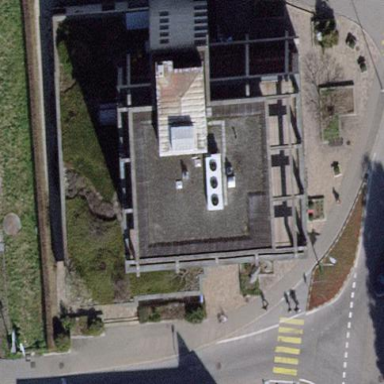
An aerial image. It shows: Commercial building.